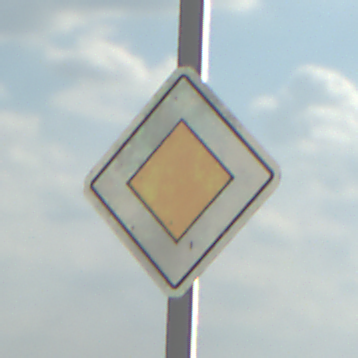
Verkehrszeichen: Vorfahrtsstrasse
Umgebung: Outdoor, Beach
Tageszeit: MorningAfternoon
Wetter: PartlyCloudy
Licht: Natural
Jahreszeit: NotSpecified
Kontrast: HighContrast